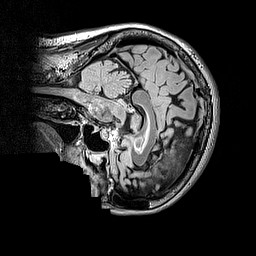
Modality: FLAIR
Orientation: sagittal
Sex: female
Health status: ill
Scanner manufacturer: siemens
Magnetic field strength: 3 T
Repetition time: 5 s
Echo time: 0.388 s